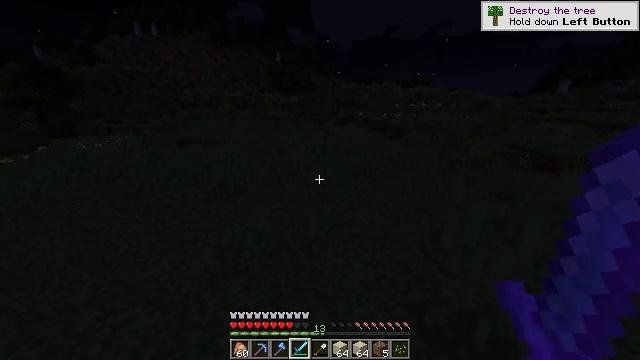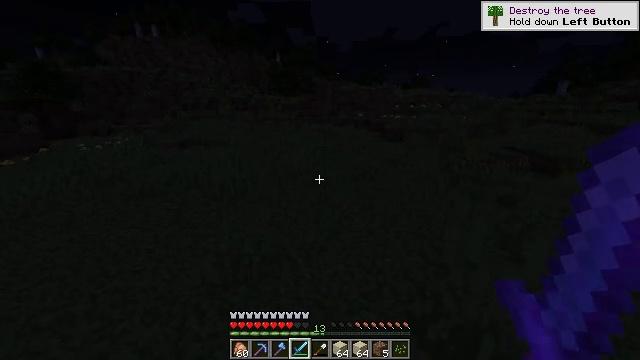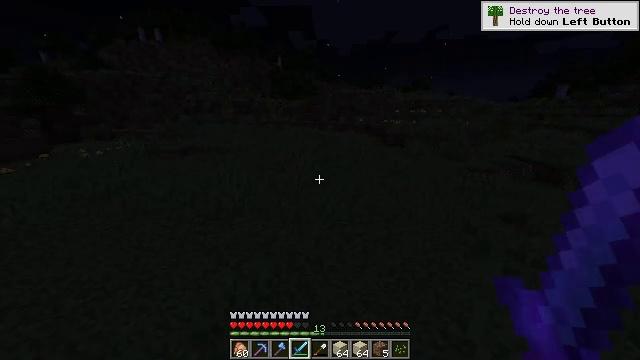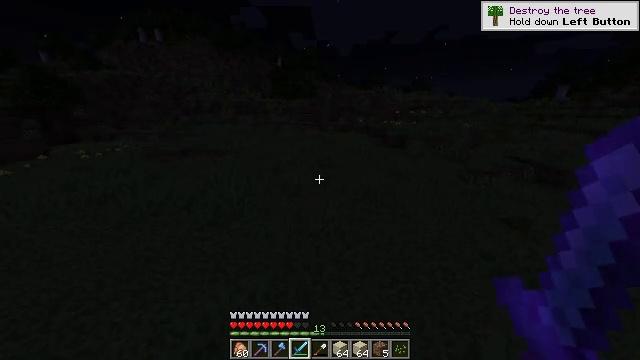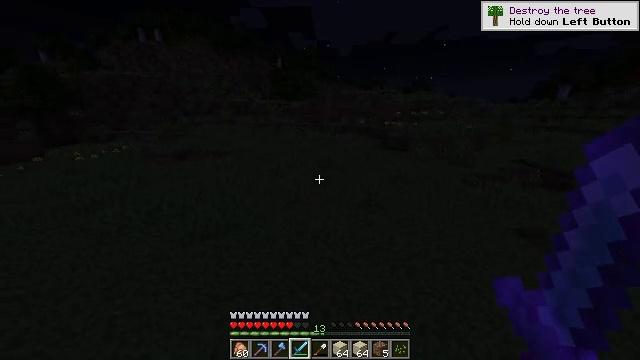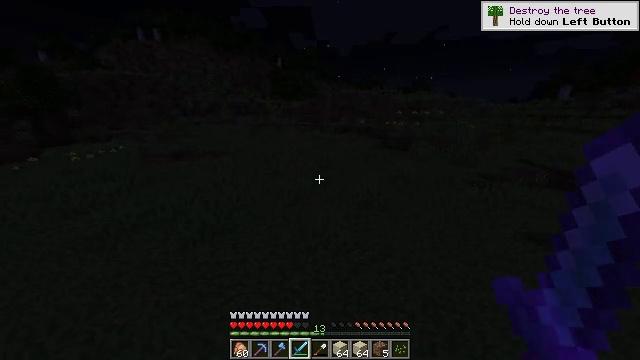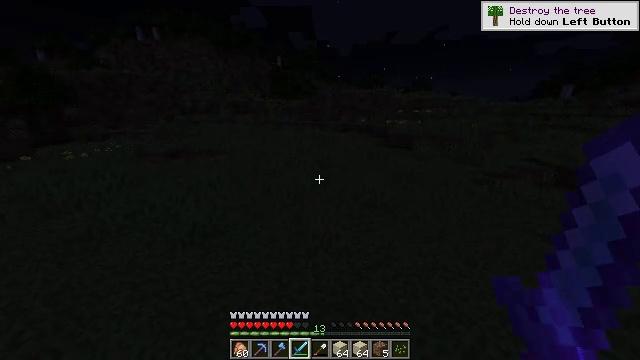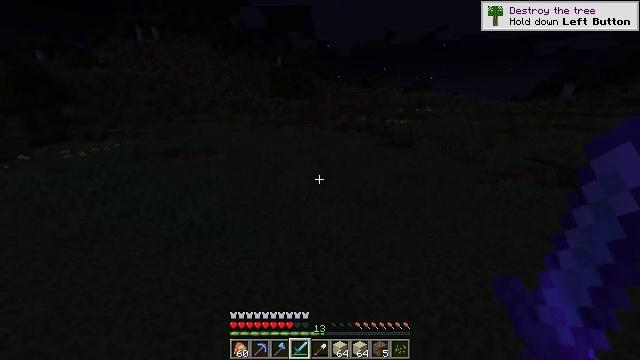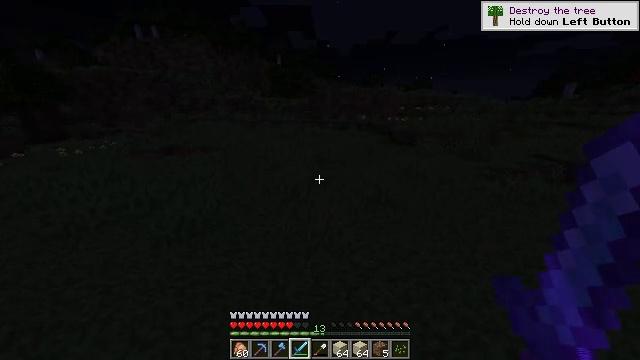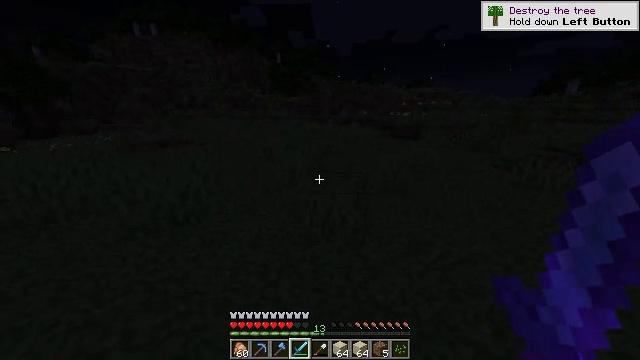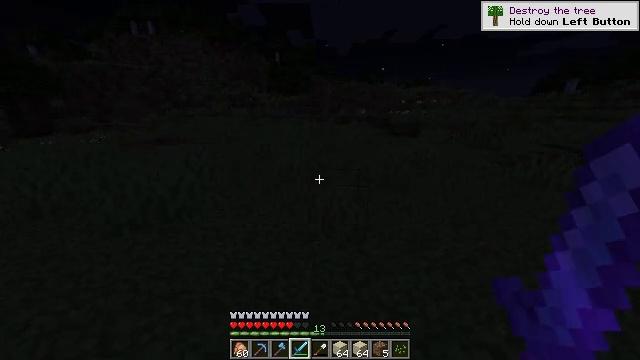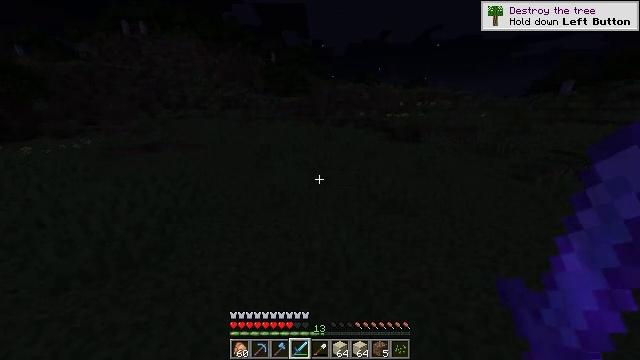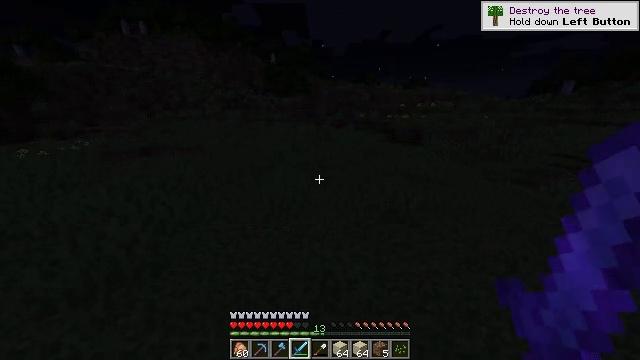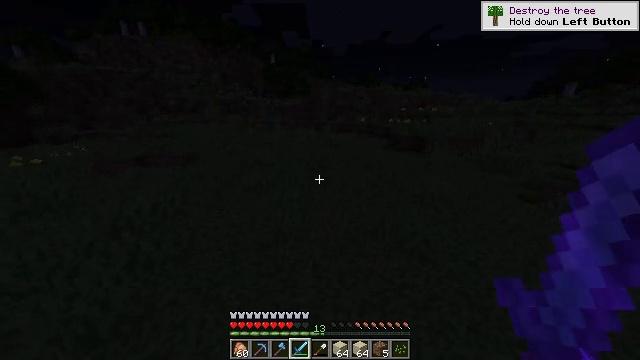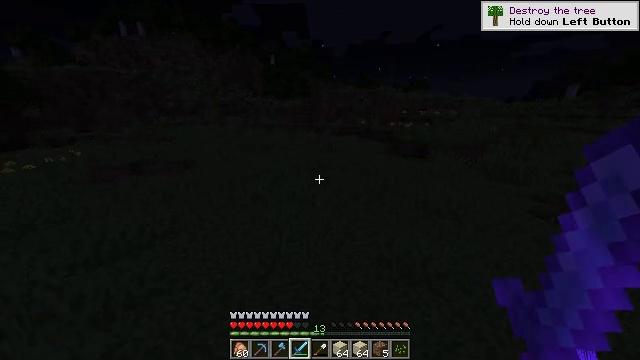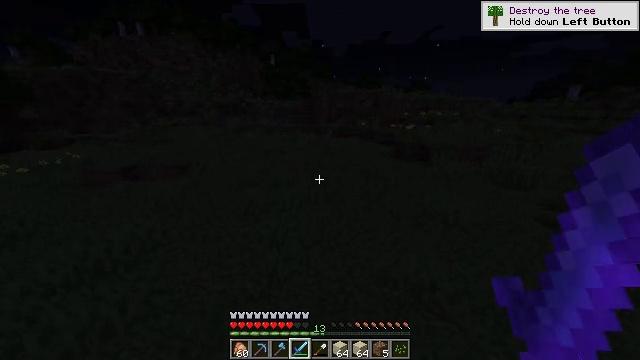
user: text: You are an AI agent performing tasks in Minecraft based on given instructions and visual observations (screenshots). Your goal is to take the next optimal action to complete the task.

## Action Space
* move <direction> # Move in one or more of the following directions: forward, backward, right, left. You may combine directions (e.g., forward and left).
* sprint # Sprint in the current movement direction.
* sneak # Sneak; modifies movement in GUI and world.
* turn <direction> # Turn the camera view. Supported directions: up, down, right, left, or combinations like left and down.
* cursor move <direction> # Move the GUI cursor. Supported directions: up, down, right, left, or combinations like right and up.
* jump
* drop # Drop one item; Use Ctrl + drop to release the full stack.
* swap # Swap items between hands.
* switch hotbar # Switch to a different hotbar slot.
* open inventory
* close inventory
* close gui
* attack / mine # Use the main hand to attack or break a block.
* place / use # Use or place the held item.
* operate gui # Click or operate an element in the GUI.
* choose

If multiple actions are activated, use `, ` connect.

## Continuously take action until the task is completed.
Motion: motion action
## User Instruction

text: Break oak leaves from the trees.
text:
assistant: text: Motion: move forward, jump
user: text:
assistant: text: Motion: move forward, jump
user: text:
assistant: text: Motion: move forward, jump
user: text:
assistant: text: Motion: move forward, jump
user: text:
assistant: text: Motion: move forward, jump
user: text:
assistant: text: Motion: move forward, jump
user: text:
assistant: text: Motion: move forward, jump
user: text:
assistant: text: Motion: move forward, jump
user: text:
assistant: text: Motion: move forward, jump
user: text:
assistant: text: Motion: move forward, sprint, jump
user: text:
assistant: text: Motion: move forward, sprint, jump
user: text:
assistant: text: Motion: move forward, sprint, jump
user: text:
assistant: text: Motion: move forward, sprint, jump
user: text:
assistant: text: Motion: move forward, jump
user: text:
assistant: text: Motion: move forward, jump
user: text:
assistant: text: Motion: move forward, jump
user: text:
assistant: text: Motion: move forward, turn left, jump
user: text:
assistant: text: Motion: move forward, turn left, jump
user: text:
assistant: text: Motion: move forward, turn left, jump
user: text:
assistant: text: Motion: move forward, turn left, jump
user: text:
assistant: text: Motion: move forward, sprint, jump
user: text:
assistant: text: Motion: move forward, sprint, jump
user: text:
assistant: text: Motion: move forward, sprint, jump
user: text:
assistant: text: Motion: move forward, sprint, jump
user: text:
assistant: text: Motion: move forward, jump
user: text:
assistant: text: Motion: move forward, jump
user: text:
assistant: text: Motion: move forward, jump
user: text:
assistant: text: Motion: move forward, jump
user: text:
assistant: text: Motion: move forward, jump
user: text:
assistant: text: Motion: move forward, turn right, jump